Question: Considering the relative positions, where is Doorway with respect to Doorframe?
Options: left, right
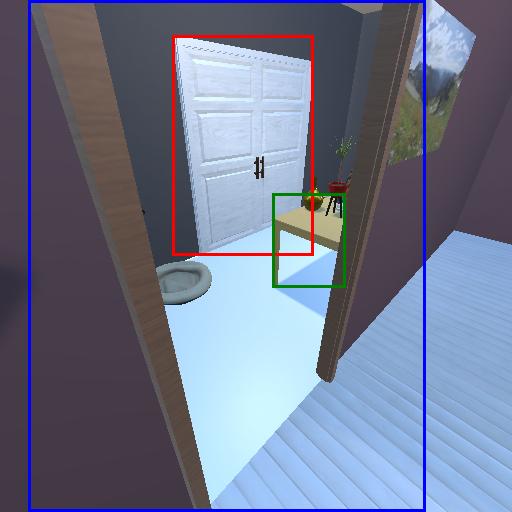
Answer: left